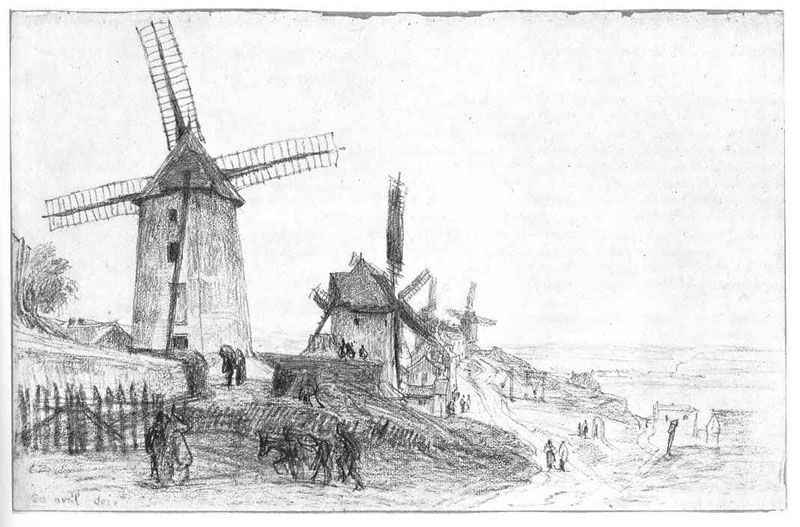
Titel: Windmühlen auf der Butte Montmatre
Künstler: Eugène Boudin
Standort: Karlsruhe
Institution: Staatliche Kunsthalle Karlsruhe
Schlagwörter: baum, dunkel, flügel, himmel, mann, meer, schatten, wasser, weiß, bäume, frauen, landschaft, menschen, see, stadt, fenster, grau, hell, holz, männer, schwarz, skizze, strasse, zeichnung, dach, gras, haus, tiere, weg, zaun, alt, arm, mensch, rahmen, tragen, holland, niederlande, ebene, felder, ferne, horizont, häuser, hügel, mühle, mühlen, weite, wind, windmühle, busch, gatter, gebüsch, rauch, wege, windrad, boden, personen, anhöhe, arbeit, bauern, esel, müller, pferd, pferde, sack, schuppen, turm, windmühlen, küste, strand, papier, ort, ernte, getreide, korn, last, säcke, hang, dorf, lattenzaun, arbeiter, querformat, bauer, vier, scheune, kohle, druck, schwarz-weiß, radierung, bleistift, entwurf, maultier, bleistiftzeichnung, mittelalter, zaum, mehl, landarbeit, ochsen, träger, mühlrad, lasten, gartentor, früher, pderde, scheine, mensschen, mahlen, bliestift, buaer, gezrichnet, don quishotte, windmüjle, mühöen, windmüle